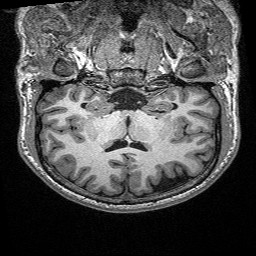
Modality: T1w
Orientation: sagittal
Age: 24
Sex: male
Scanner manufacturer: siemens
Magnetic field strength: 3 T
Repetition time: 2.4 s
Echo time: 0.03 s